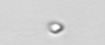
Label: nanoplankton_mix